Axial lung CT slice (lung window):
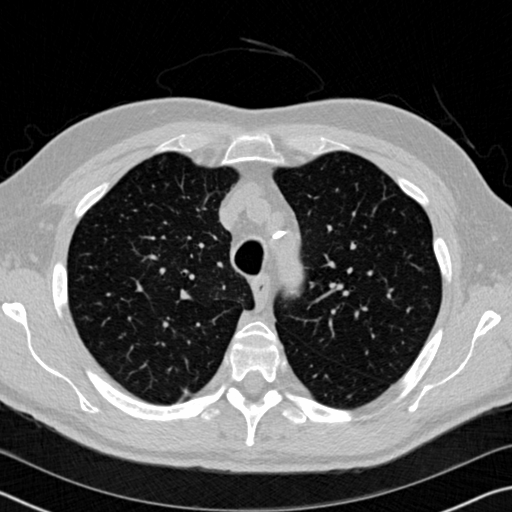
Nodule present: no